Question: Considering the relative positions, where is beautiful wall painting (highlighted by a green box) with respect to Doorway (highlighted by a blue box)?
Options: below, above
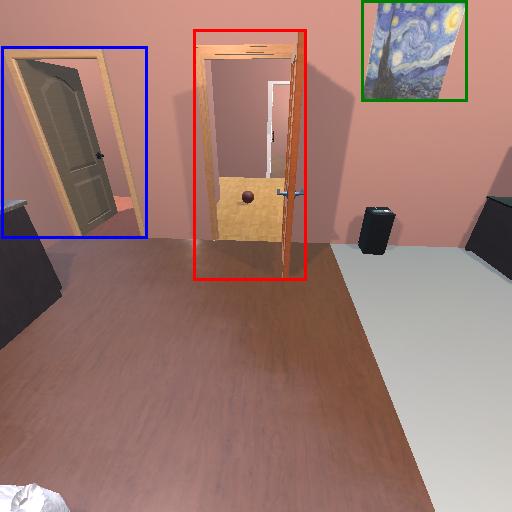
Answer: below